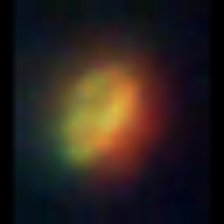
Taxon: NanoPlankton
Group: Other